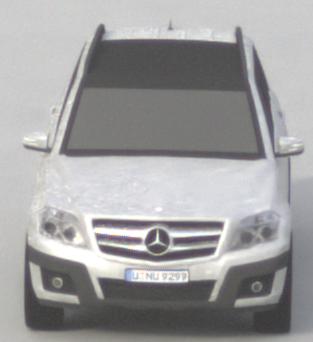
Make: Mercedes-Benz
Model: GLK 280
Detailed model: GLK-Class (204)
Model produced from: 2008/10
Model produced until: 2009/04
Doors: 5
Color: white
Road condition: dry road
Daytime: morning or afternoon
Contrast: low contrast